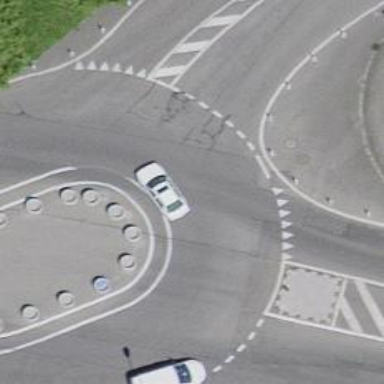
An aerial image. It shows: Secondary road with asphalt surface leading to roundabout.